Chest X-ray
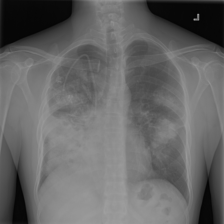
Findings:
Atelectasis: negative
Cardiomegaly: negative
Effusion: negative
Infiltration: negative
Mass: negative
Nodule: negative
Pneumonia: negative
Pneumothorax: negative
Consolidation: negative
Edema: negative
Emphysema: negative
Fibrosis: negative
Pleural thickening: negative
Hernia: negative